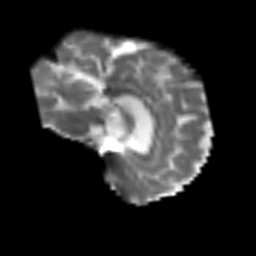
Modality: T2w
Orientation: sagittal
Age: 64
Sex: male
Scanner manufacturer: siemens
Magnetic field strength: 3 T
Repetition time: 3.2 s
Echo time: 0.081 s